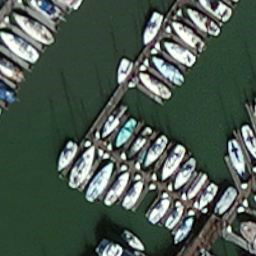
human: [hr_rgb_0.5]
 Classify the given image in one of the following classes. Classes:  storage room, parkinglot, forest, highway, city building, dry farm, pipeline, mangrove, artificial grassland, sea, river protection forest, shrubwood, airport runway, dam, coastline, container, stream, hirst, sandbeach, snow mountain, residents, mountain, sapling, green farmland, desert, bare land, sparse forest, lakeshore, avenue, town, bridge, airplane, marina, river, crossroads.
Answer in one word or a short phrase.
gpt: marina